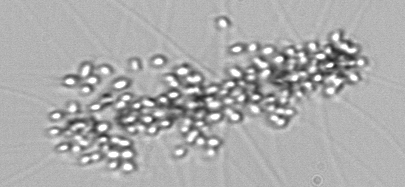
Label: Chaetoceros_didymus_TAG_external_flagellate